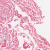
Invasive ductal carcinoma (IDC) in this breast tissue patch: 0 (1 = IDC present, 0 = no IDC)